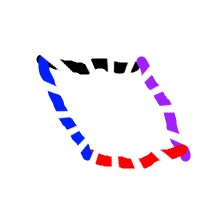
Shape: parallelogram